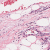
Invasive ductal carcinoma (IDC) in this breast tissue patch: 0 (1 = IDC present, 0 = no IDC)